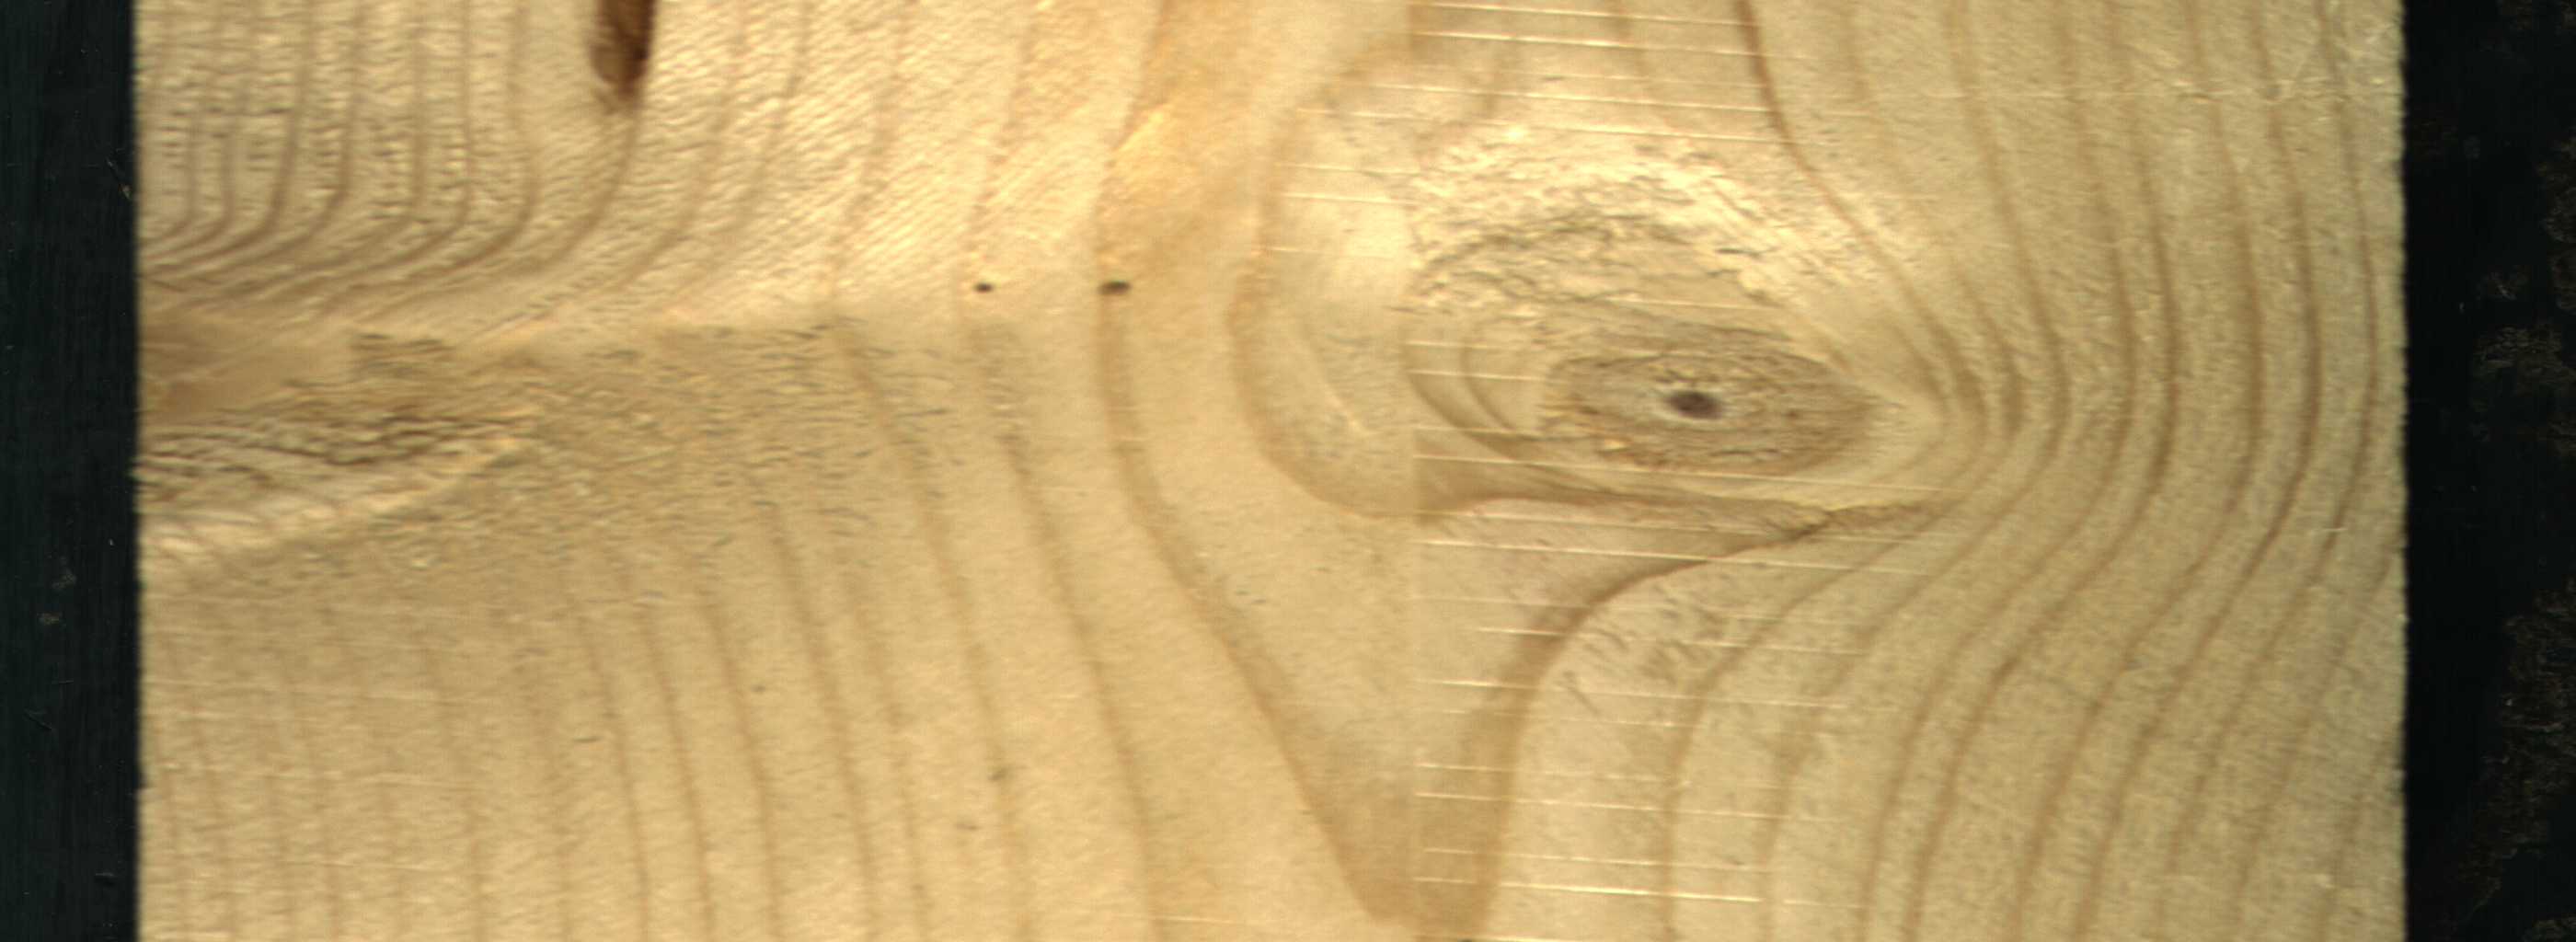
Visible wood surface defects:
resin
Live_Knot
Live_Knot